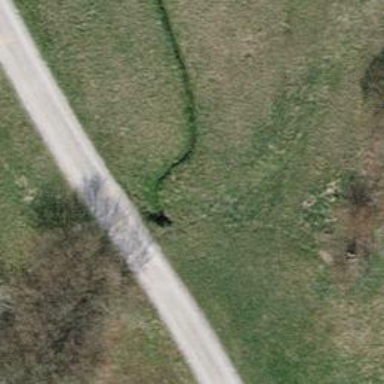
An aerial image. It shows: Ditch in the surroundings.